Field crop: maize
Growth stage: 2
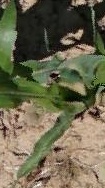
Species: maize